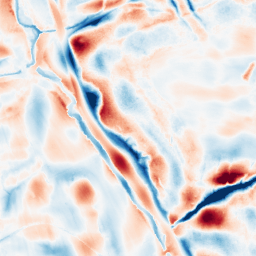
Category: wavelet
Decomposition family: wavelet_biorthogonal
Decomposition parameters: wavelet: bior5.5
level: 5
Upsampling method: regularized
Upsampling parameters: scale: 2
lambda_reg: 0.001
Upsampling scale: 2